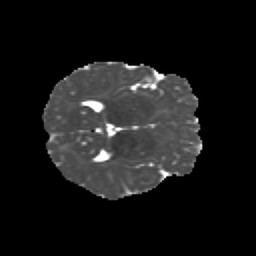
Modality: MD
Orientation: axial
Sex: male
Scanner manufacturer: siemens
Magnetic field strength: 3 T
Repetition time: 5 s
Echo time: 0.071 s